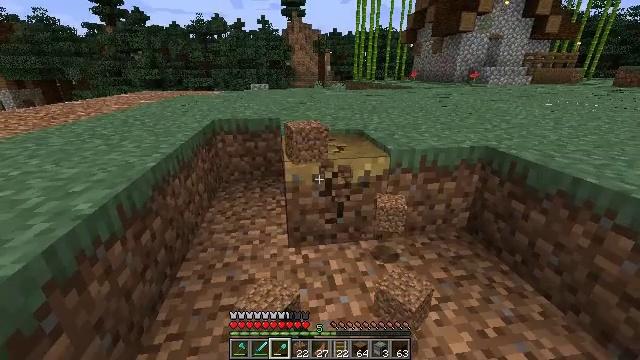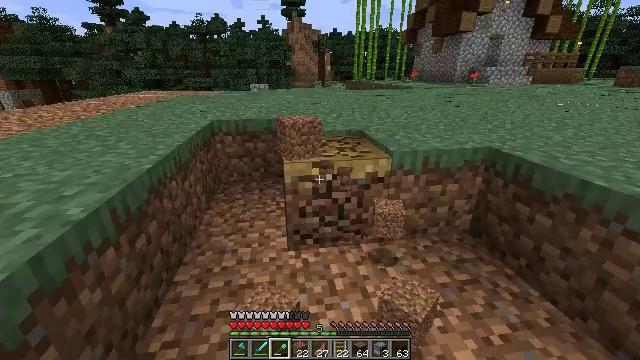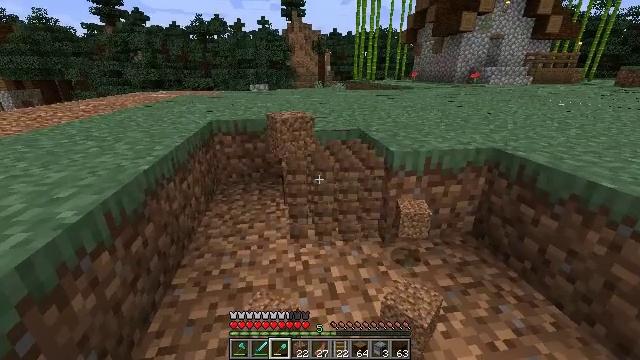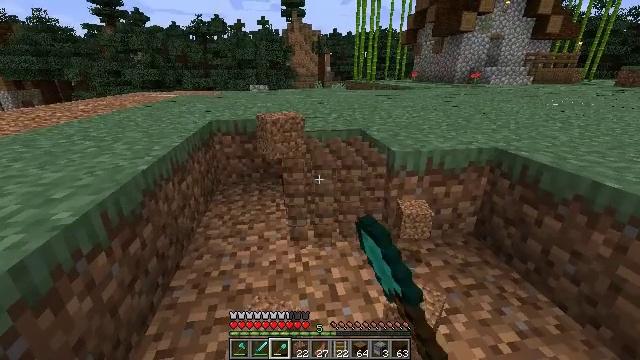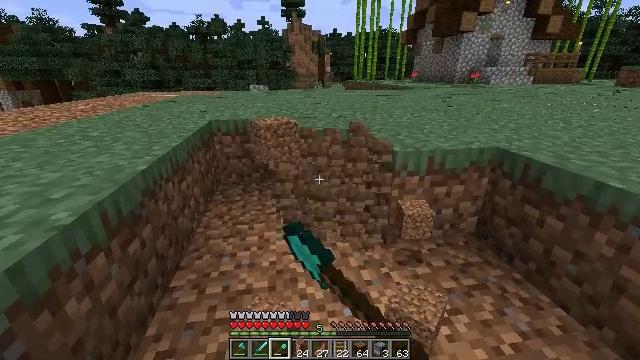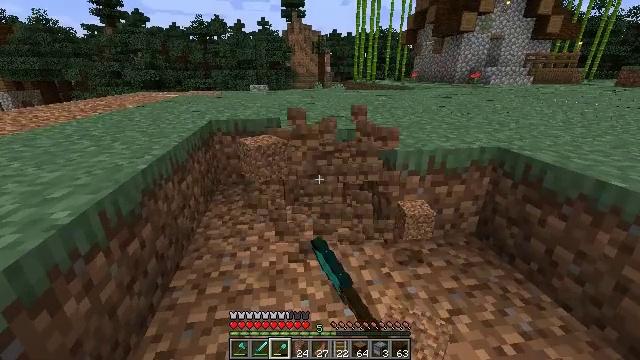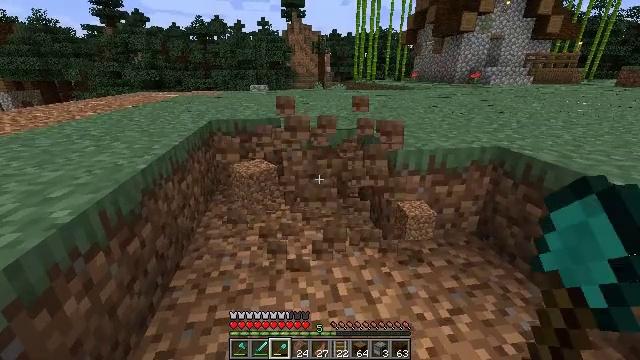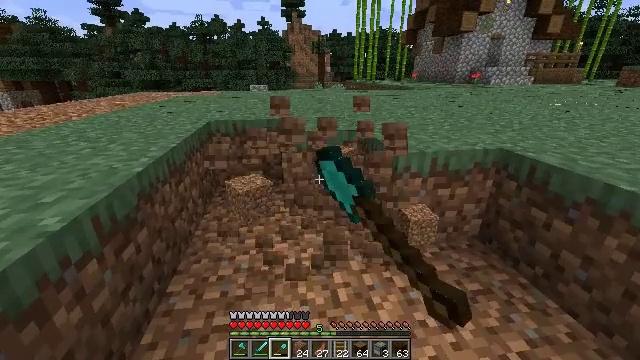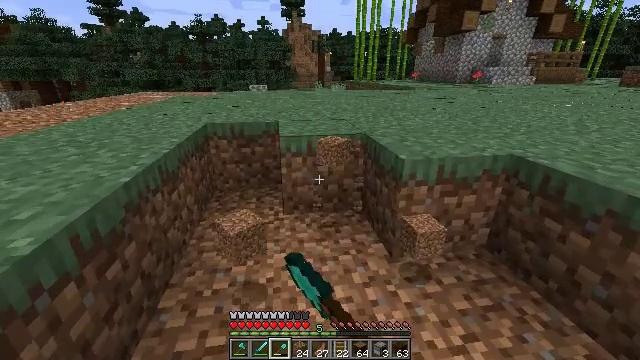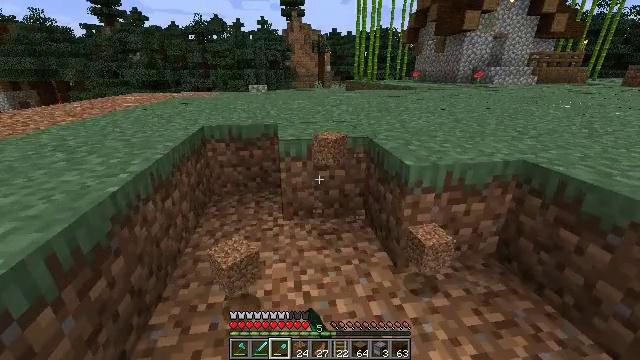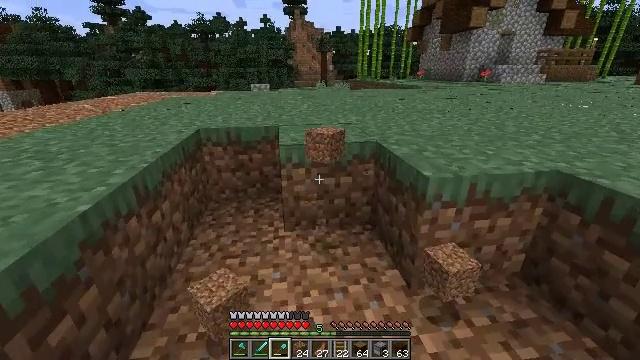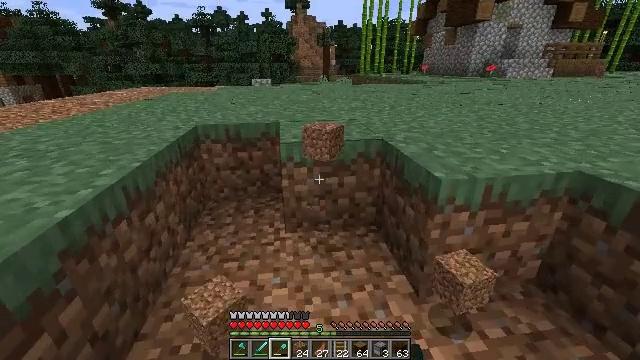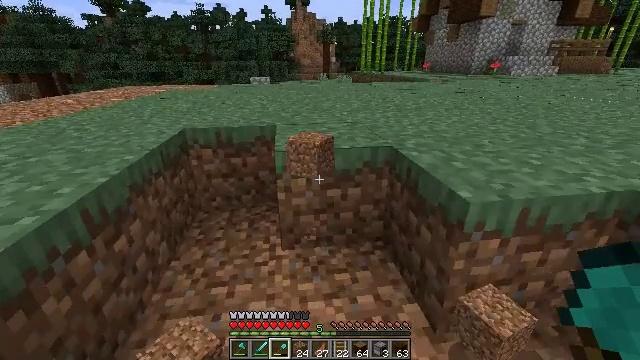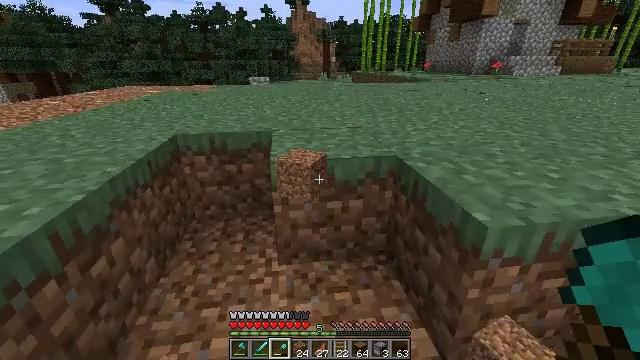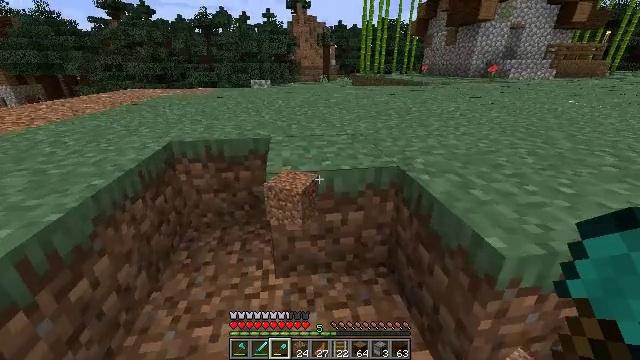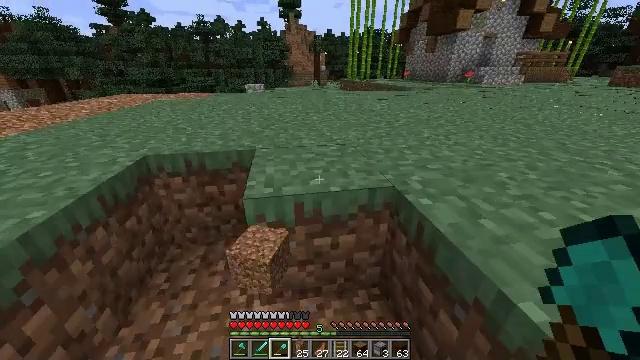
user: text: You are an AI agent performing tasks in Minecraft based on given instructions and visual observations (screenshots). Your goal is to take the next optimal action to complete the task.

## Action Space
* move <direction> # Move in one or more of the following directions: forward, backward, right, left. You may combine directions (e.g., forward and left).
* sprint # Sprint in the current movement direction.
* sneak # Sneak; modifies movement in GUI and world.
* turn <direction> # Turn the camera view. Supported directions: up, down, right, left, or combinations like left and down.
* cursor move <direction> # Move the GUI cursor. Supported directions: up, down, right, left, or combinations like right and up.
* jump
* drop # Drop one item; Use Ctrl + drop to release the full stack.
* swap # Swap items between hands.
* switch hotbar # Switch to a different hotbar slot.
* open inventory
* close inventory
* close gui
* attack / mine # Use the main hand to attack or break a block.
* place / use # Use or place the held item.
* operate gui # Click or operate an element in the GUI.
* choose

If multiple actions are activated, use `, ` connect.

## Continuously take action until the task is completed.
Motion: motion action
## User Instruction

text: Dig the grass path to transform it.
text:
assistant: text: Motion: attack / mine
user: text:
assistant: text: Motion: attack / mine
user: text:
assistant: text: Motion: attack / mine
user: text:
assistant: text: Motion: attack / mine
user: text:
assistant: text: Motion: attack / mine
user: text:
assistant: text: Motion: attack / mine
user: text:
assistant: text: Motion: move forward, attack / mine
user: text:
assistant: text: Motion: move forward
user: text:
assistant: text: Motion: move forward
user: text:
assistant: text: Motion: move forward
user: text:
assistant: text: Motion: move forward, turn down
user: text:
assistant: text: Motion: move forward
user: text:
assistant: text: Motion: move forward, sprint
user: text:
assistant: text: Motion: move forward, sprint
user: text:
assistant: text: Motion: move forward, sprint, turn right and down
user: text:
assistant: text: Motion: move forward, turn right and down
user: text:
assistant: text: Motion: move forward, turn right and down
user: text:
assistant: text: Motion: move forward, turn right and down
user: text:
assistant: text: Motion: move forward, sprint, turn right and down
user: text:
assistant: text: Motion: move forward, sprint, turn right
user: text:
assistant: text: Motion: move forward, sprint, turn right
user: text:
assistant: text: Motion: move forward, turn right
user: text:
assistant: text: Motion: move forward, turn right
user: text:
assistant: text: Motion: move forward, turn right and up
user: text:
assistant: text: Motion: move forward, turn right and up
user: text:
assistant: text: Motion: move forward, sprint, turn right and up
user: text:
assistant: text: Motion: move forward, sprint, turn right and up
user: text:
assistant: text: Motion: move forward, sprint, turn right and up
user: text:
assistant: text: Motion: move forward, sprint, turn right
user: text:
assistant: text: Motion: move forward